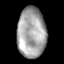
Tissue: skin
Cell type: Epithelial cells
Senescence score: 0.8729
Nuclear area (px): 1390
Mean DAPI intensity: 165.145